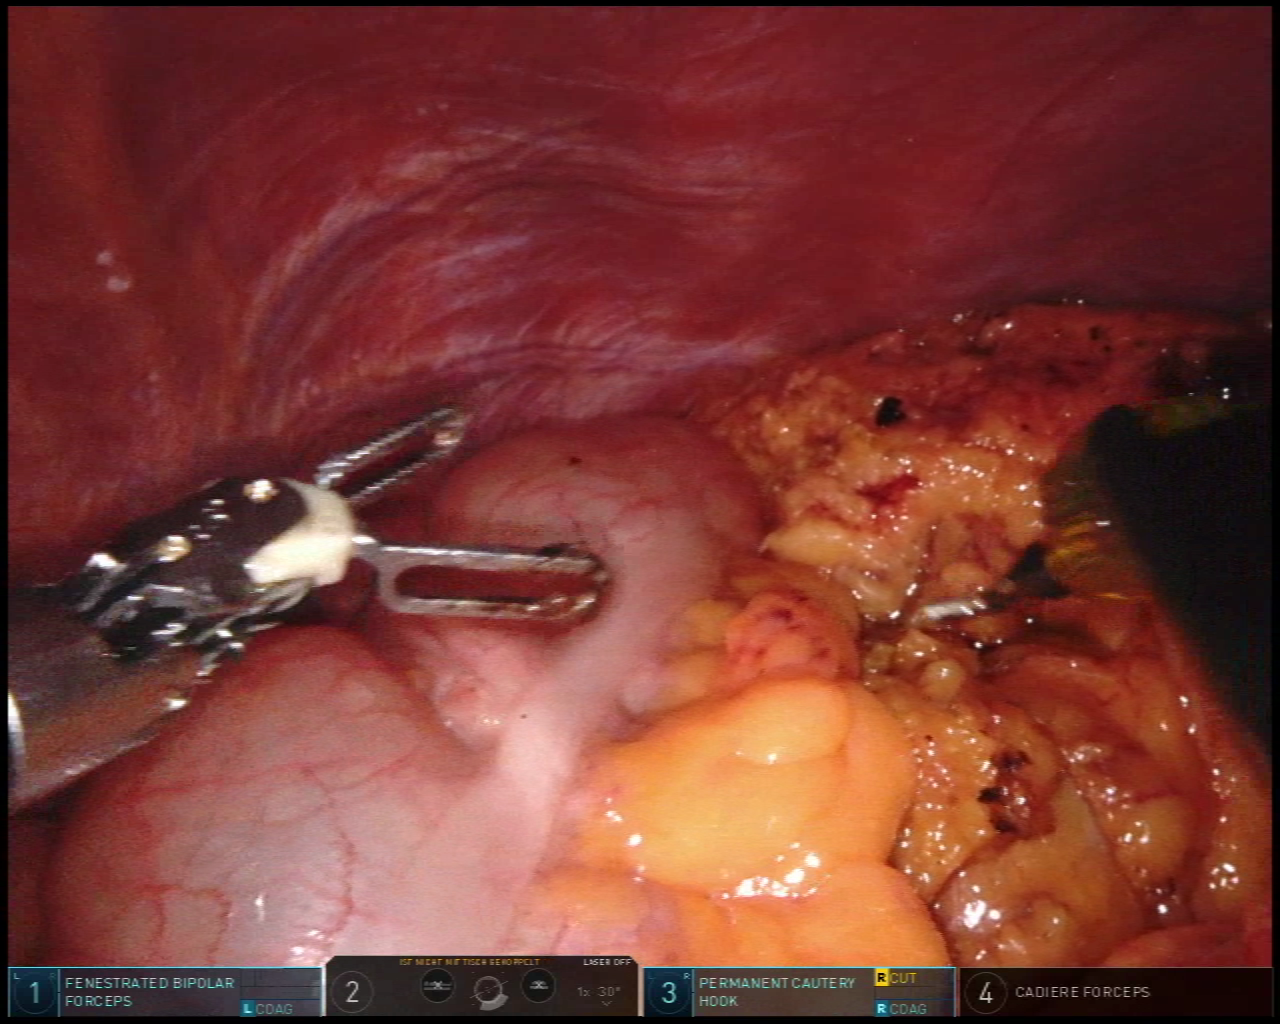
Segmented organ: colon
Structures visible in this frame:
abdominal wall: yes
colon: yes
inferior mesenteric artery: no
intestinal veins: no
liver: no
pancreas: no
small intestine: no
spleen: no
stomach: no
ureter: no
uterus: no
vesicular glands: no